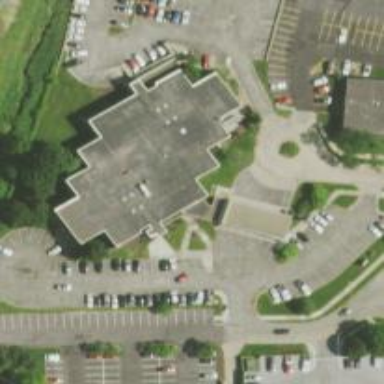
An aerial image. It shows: Office building.